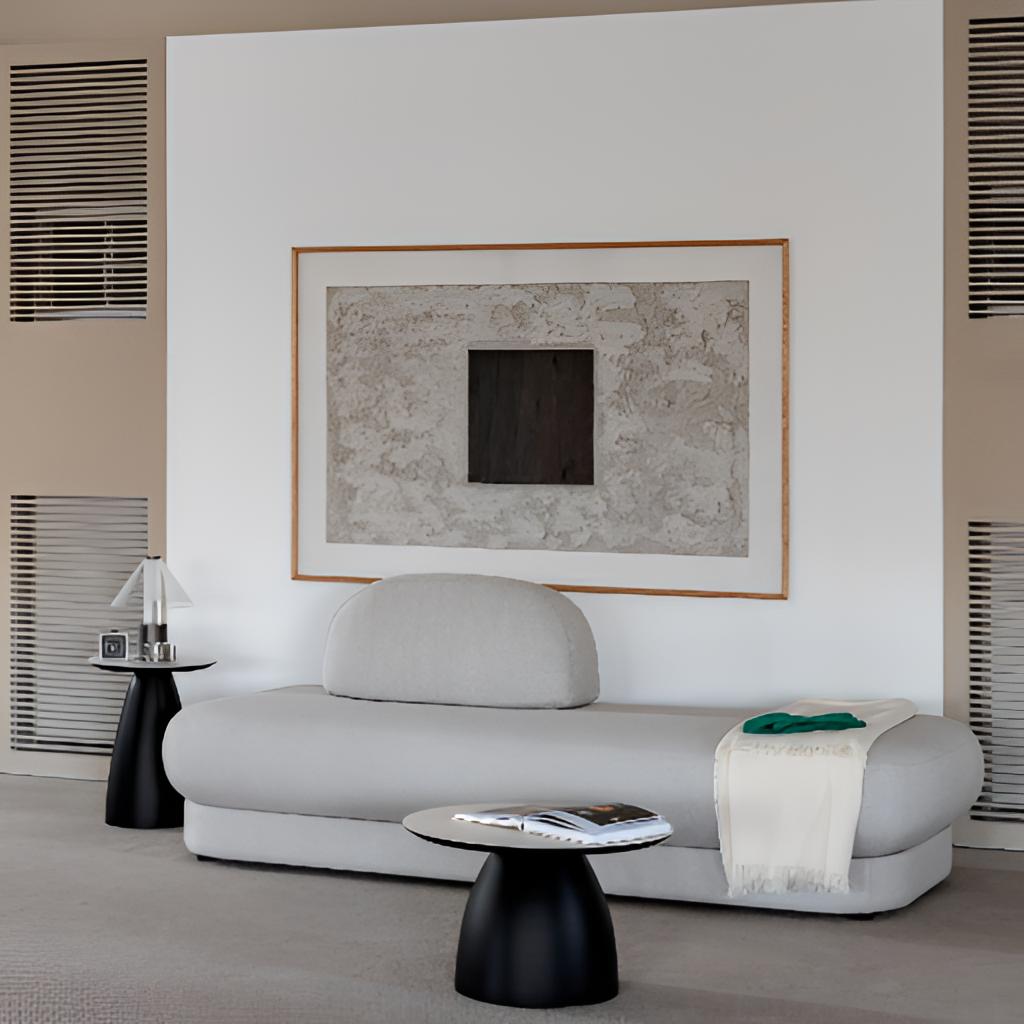
living room, gray fabric sofa, gray carpet flooring, with solid pattern, contemporary, paint wallpaper, with solid pattern